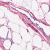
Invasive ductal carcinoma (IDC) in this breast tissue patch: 0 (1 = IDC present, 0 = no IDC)